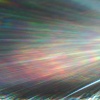
Label: sunburn